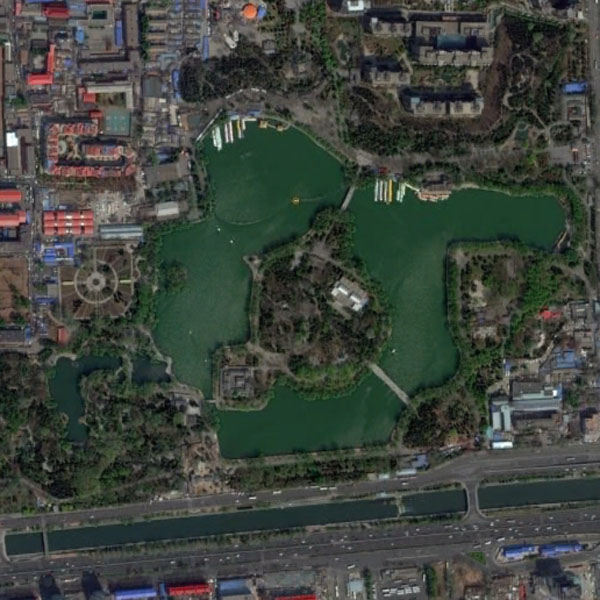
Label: Park